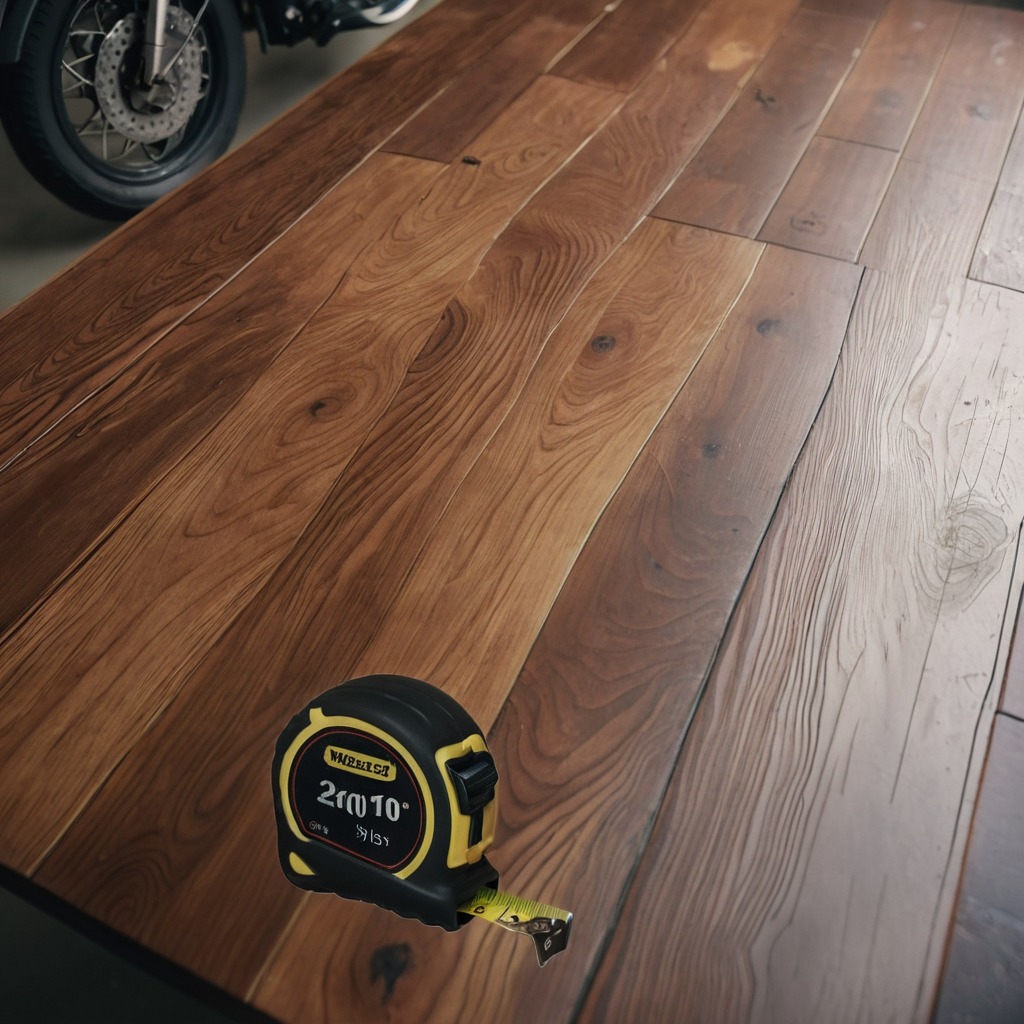
A measuring tape is lying on the oil-spilled wooden table in a vintage motorcycle garage.